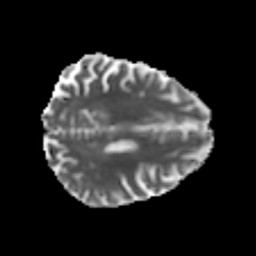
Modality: MD
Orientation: axial
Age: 46
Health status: ill
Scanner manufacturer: philips
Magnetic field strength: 3 T
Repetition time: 9 s
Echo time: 0.127 s